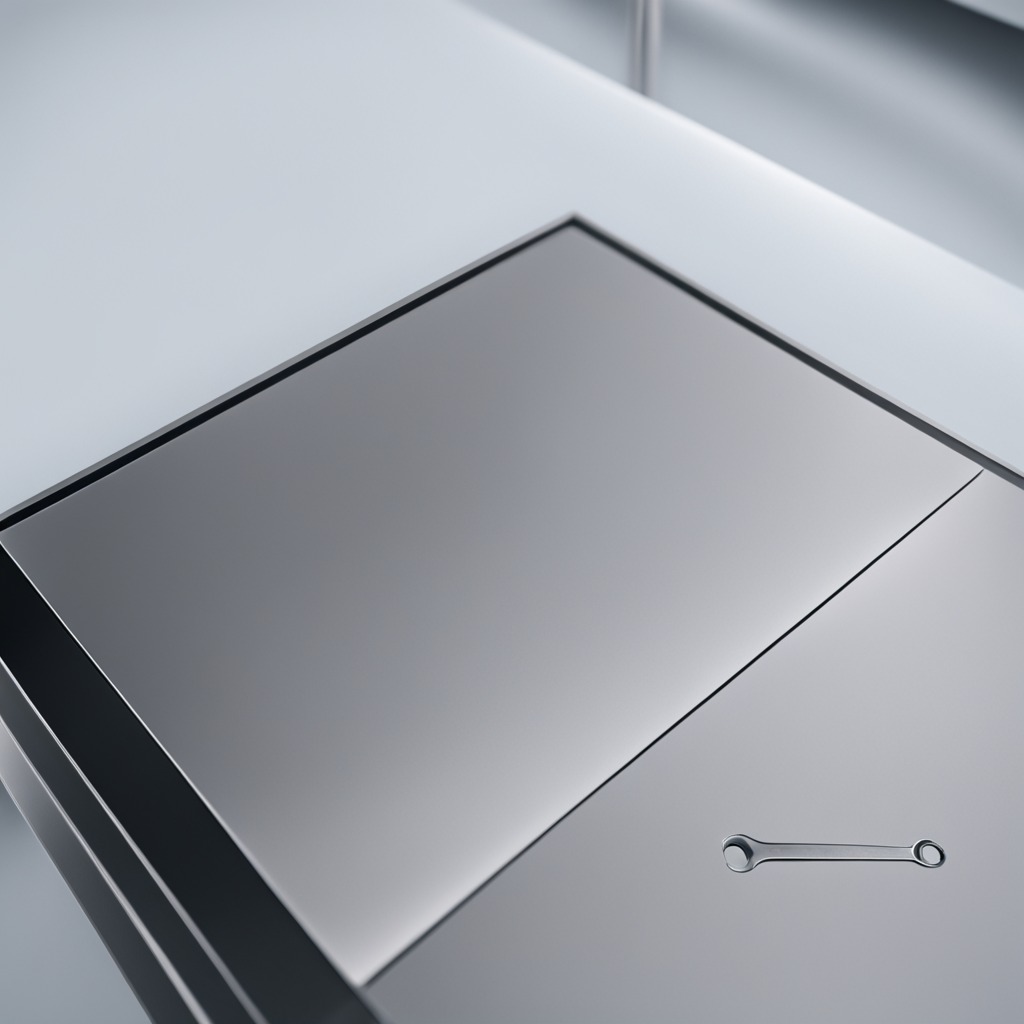
An wrench is lying on the stainless steel table in a high-end prototyping lab.